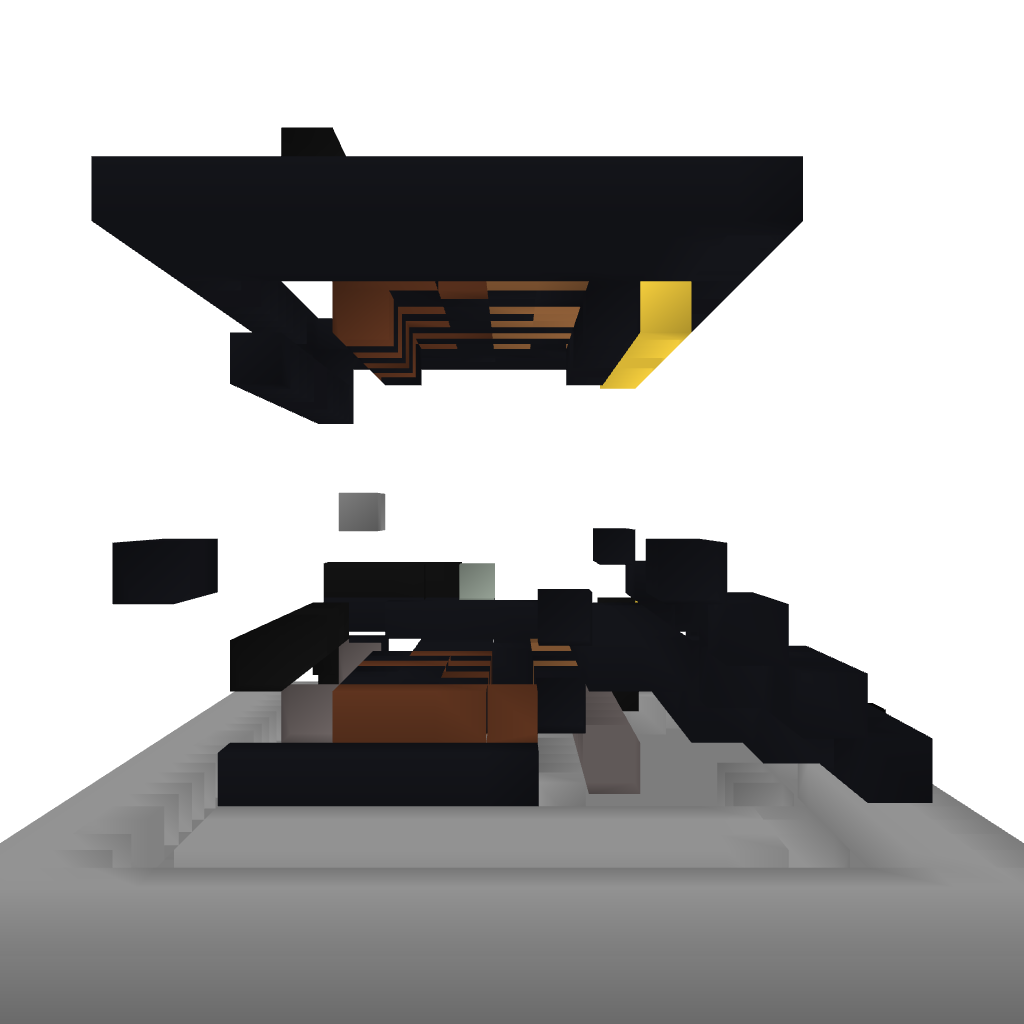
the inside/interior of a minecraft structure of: Pointless Scrolling Message